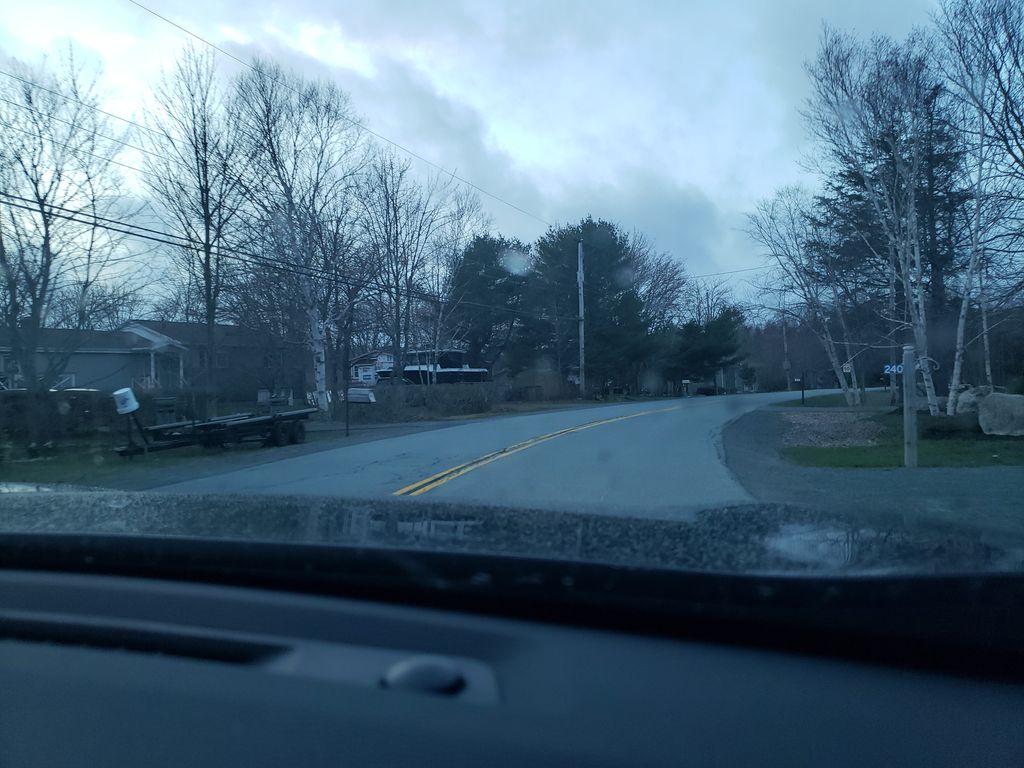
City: halifax